Question: I'm trying to create a batch file which reads an identical XML files stored in two different locations and compares whether their build version is the same or not using the build tag in the xmls file.The batch code is..
Batch code is..
'''
@echo off
setlocal enableextensions disabledelayedexpansion
set "build="
set "build1="
set "ans=version same"
set "wrong=version not same"
for /f "tokens=3 delims=<>" %%a %%b in (
'find /i "<Build>" ^< "C:\Users\Lucy\Desktop\piller-uniblock\master.xml" "C:\piller-uniblock\master.xml" '
) do set "build=%%a" "build1=%%b"
IF "%build%"=="%build1%" echo %ans%
else echo %wrong%
'''
I'm trying to store the value of build tag of the two xml files in 2 variables, then compare them.If they are same then it prints "same" else "not same" through variables.
The XML file stored at two different locations which I'm trying to read is
master.xml
'''
<?xml version="1.0" encoding="UTF-8"?>
<CDMDataXML xmlns="http://www.avocent.org/trellis/CDMLoaderXMLSchema" xmlns:xsi="http://www.w3.org/2001/XMLSchema-instance" xsi:schemaLocation="http://www.avocent.org/trellis/CDMLoaderXMLSchema CDMLoaderXMLSchema.xsd">
<CDMDataVersion>
<Major>1</Major>
<Minor>0</Minor>
<Build>50</Build>
<Delimiter>.</Delimiter>
</CDMDataVersion>
'''
The error message I'm getting is..

I can't understand where I'm making a mistake in this code.Please Help..
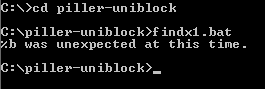
Answer: 'type' the two files, filter with 'find' to get only the '<build>' lines and depending on which variable contains data, assign the retrieved information to one or the other
'''
@echo off
setlocal enableextensions disabledelayedexpansion
set "build="
set "build1="
set "ans=version same"
set "wrong=version not same"
for /f "tokens=3 delims=<>" %%a in ('
2^>nul type "C:\Users\Lucy\Desktop\piller-uniblock\master.xml"
"C:\piller-uniblock\master.xml"
^| find /i "<Build>"
') do if not defined build ( set "build=%%a" ) else ( set "build1=%%a" )
IF "%build%"=="%build1%" ( echo %ans% ) else echo %wrong%
'''